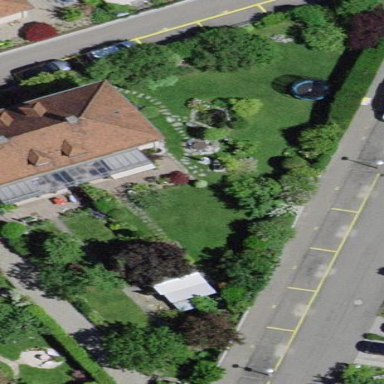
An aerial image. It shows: Garden area designated for leisure land.